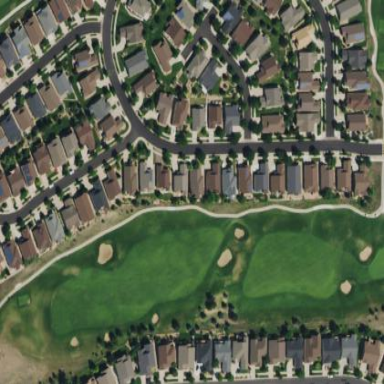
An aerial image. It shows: Residential area consisting of single-family homes.